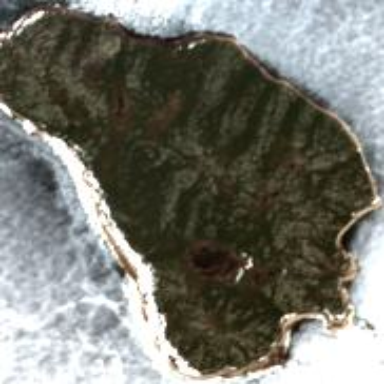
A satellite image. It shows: Island.